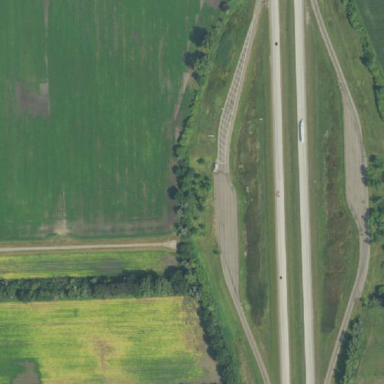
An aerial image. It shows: Rest area on the road.